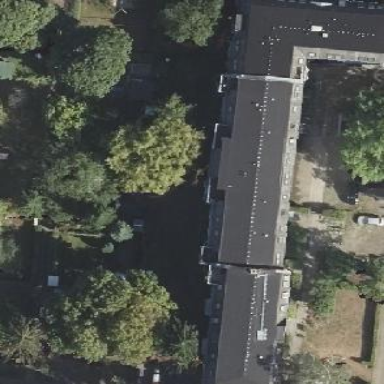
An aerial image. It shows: Unique apartment building with double saltbox roof shape.